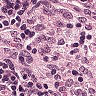
Metastatic tissue present: no